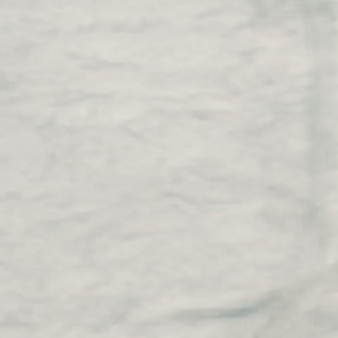
Label: other